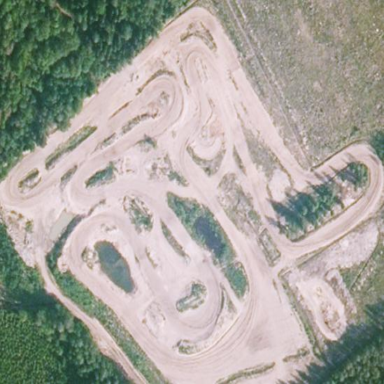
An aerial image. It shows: Motocross raceway with sandy surface.